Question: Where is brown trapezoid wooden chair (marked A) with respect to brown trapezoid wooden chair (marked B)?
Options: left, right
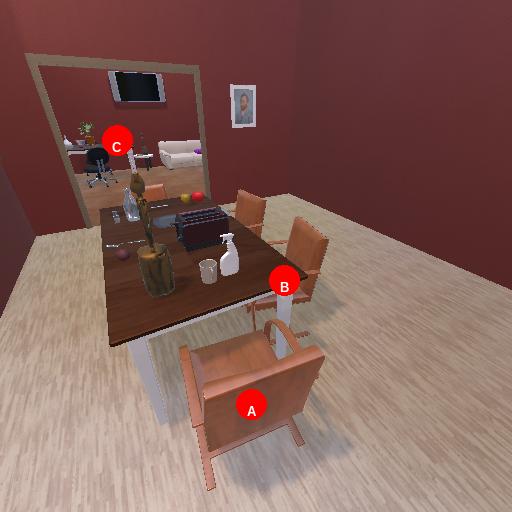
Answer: left